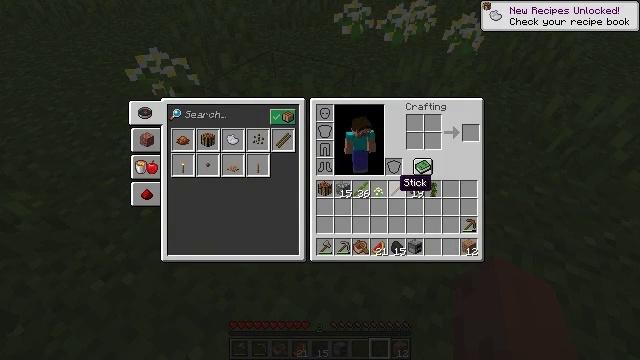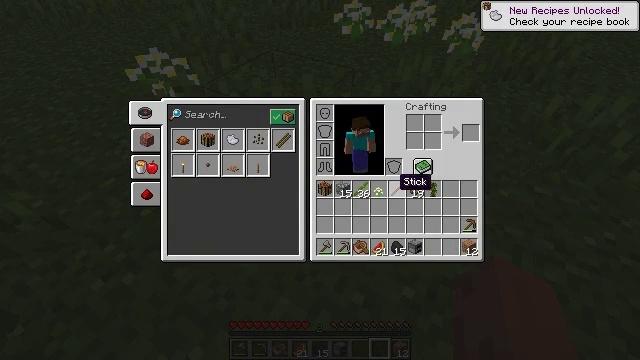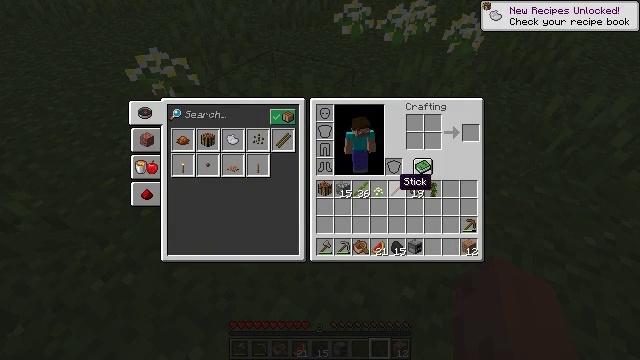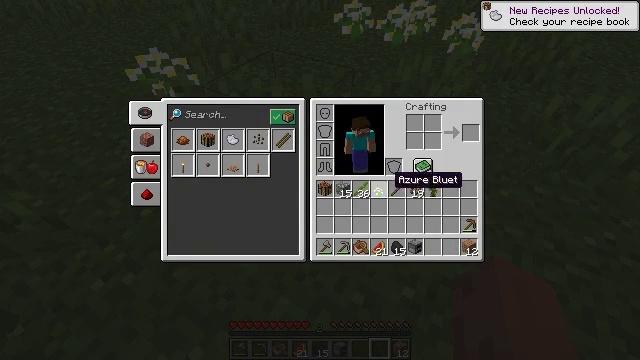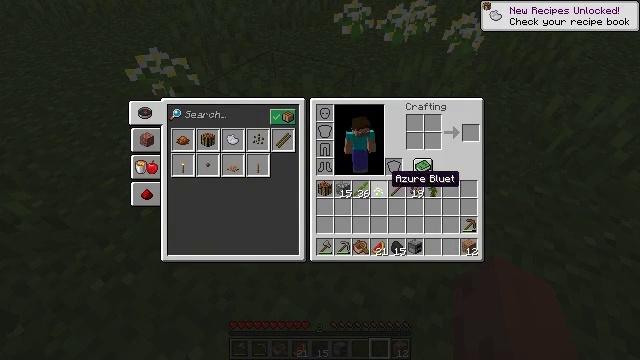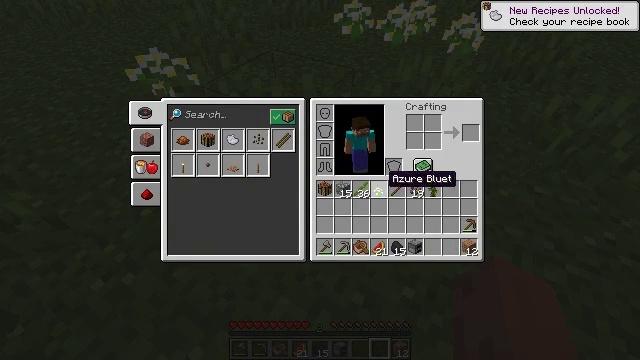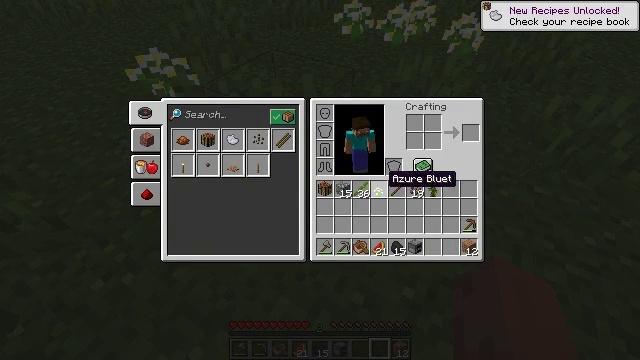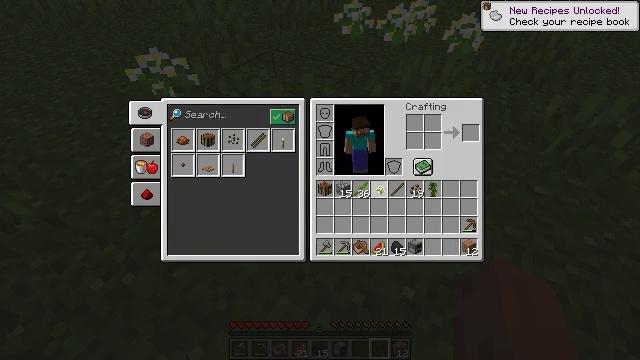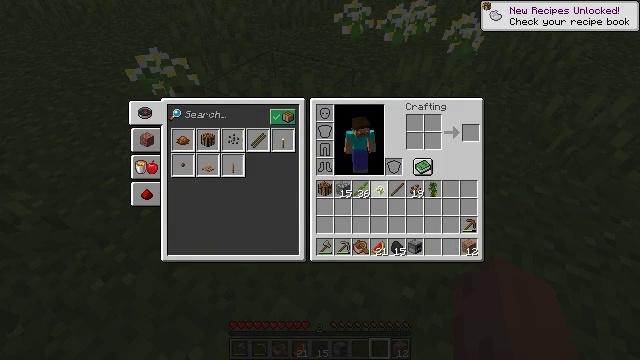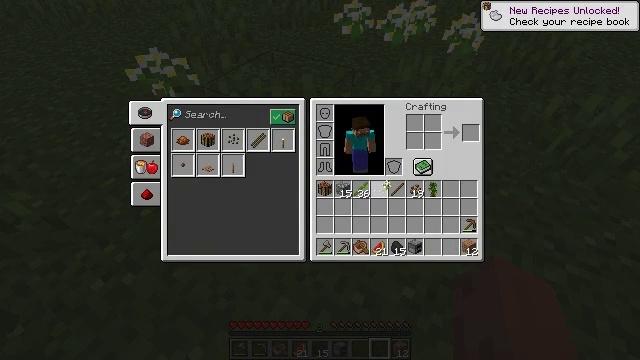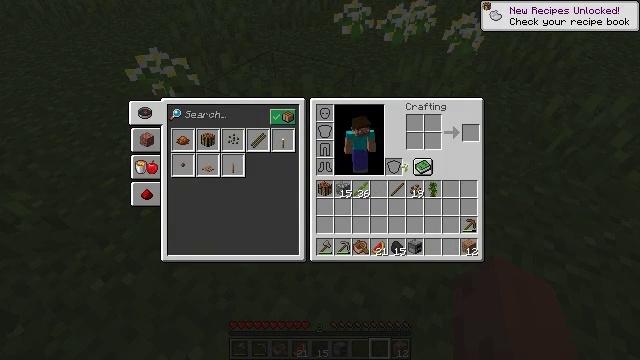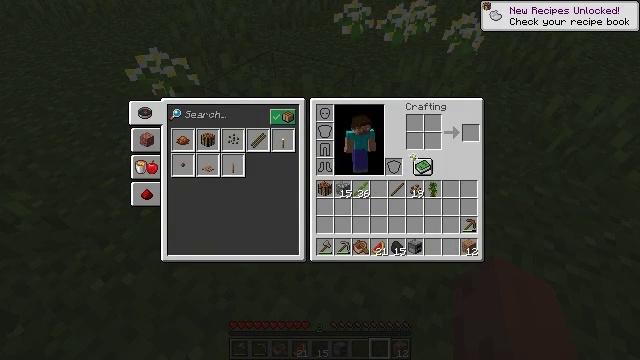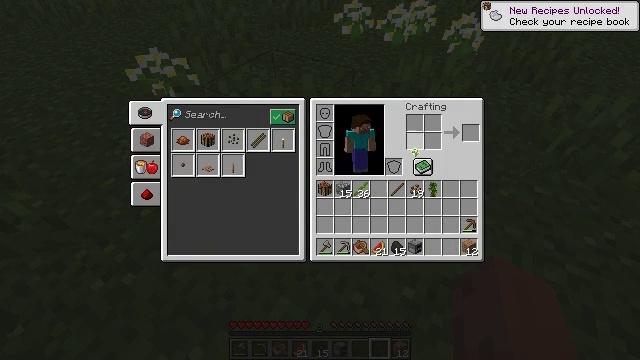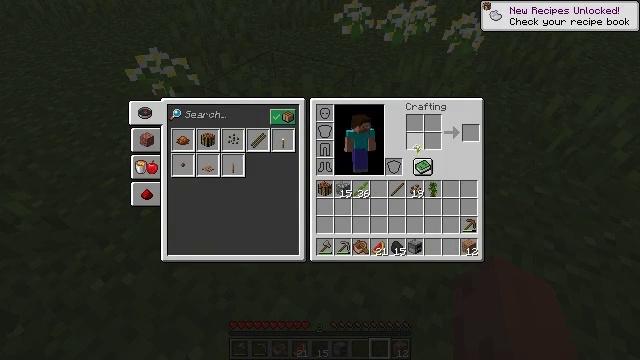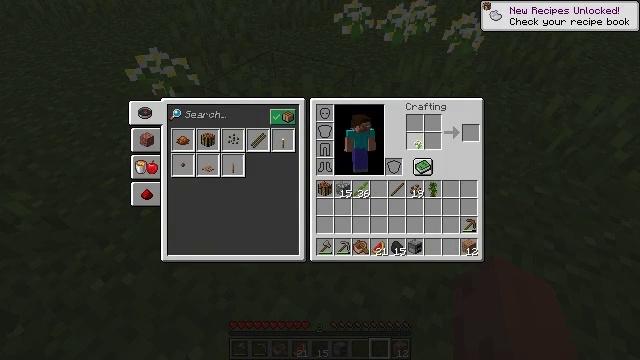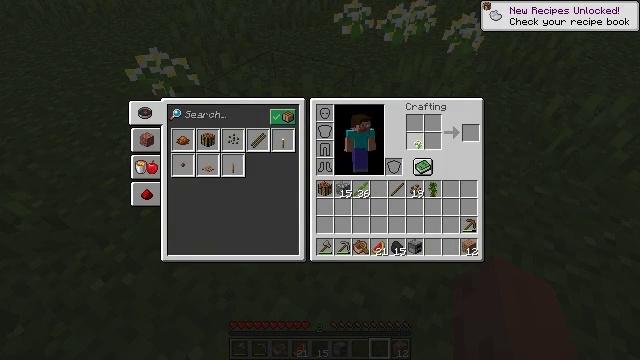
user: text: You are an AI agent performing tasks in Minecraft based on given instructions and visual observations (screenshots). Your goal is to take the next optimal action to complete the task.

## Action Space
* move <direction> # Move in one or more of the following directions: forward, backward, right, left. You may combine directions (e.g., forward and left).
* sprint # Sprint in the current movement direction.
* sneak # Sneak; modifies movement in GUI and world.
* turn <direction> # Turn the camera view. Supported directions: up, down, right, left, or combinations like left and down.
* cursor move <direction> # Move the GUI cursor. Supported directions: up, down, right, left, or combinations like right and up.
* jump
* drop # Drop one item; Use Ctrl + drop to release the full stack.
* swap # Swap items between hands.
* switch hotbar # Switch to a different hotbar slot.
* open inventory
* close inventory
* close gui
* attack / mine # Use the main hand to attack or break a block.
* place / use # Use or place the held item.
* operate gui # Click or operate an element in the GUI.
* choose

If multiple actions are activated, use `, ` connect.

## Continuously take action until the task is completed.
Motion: motion action
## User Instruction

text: Combine ingredients to craft light gray dye.
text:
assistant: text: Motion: no_op
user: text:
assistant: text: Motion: no_op
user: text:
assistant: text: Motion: no_op
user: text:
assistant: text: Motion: no_op
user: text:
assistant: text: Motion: no_op
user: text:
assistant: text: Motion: no_op
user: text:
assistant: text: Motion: operate gui
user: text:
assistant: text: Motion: operate gui
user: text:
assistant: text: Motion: no_op
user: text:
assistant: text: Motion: cursor move right and up
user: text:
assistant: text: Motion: cursor move right and up
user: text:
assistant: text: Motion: no_op
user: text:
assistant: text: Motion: no_op
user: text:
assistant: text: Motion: no_op
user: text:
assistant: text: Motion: operate gui
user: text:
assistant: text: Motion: operate gui
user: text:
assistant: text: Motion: operate gui
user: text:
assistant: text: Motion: no_op
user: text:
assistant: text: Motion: no_op
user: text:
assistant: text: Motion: no_op
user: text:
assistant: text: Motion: cursor move right
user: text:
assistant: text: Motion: cursor move right
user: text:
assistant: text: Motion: no_op
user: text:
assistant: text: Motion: no_op
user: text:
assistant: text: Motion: no_op
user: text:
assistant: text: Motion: no_op
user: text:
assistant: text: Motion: no_op
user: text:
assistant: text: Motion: no_op
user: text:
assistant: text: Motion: sneak
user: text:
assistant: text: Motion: sneak